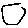
Label: circle